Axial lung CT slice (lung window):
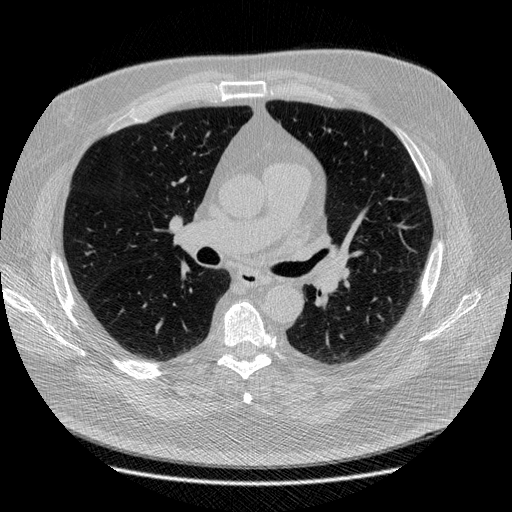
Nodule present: no